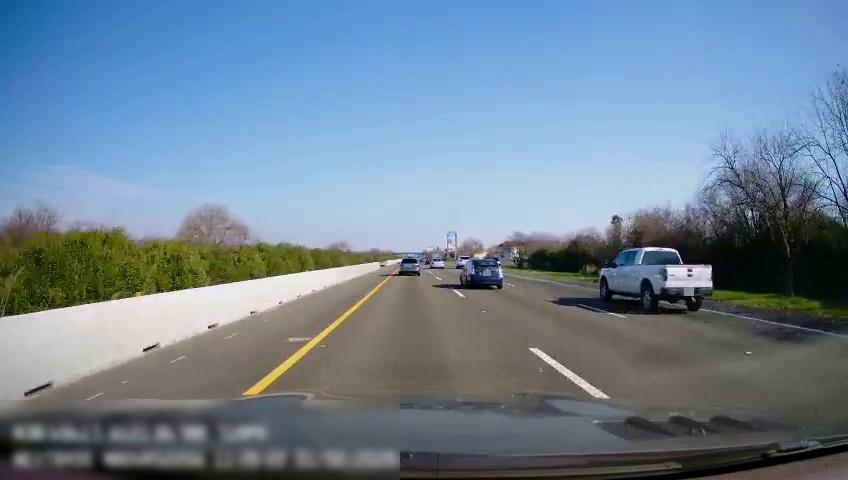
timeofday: Day
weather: Sunny
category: Drivable Space
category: Vehicles | SUV
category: Vehicles | SUV
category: Vehicles | Car
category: Vehicles | Truck
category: Vehicles | Car
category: Lanes | Current Lane
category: Lanes | Current Lane
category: Lanes | Alternate Lane
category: Lanes | Alternate Lane